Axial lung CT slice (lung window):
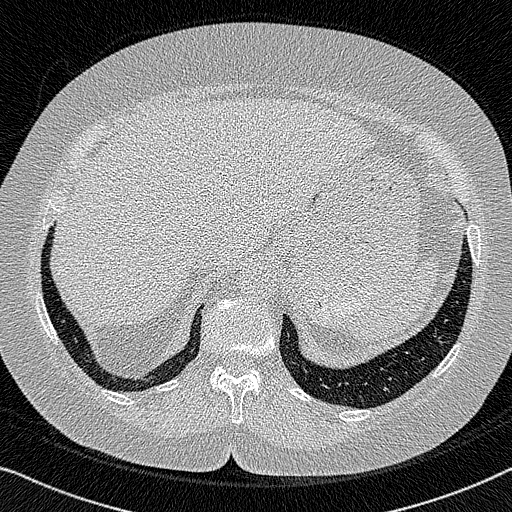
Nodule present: no